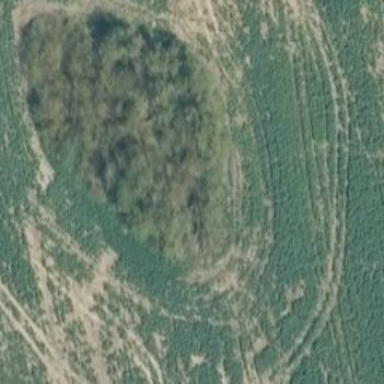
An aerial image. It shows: Patch of scrub vegetation.